Question: Count the number of objects in the diagram.
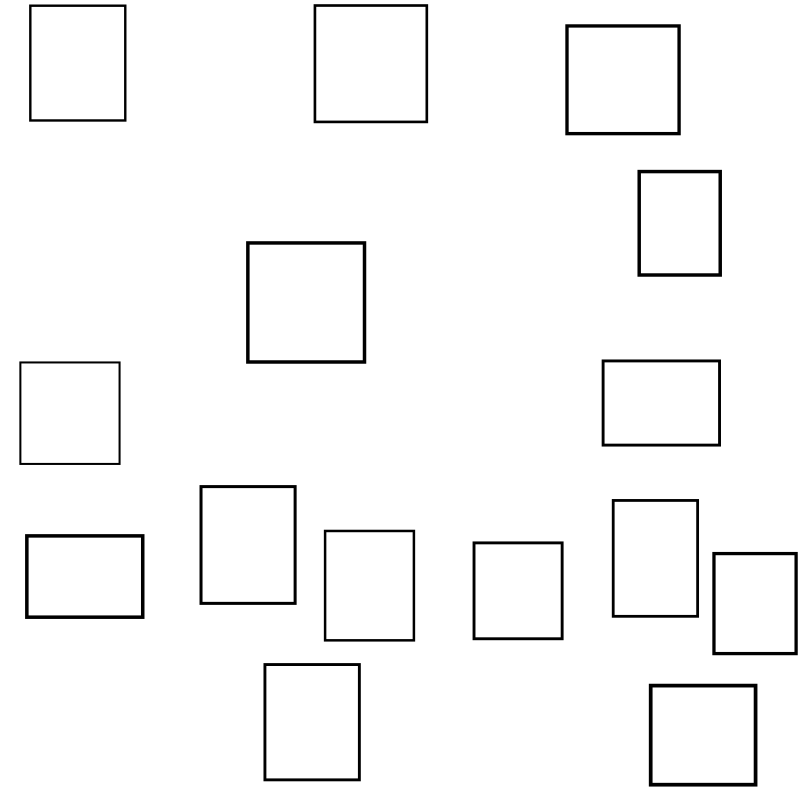
Answer: 15